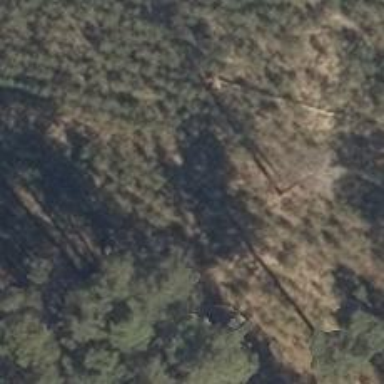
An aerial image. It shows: Hunting stand.